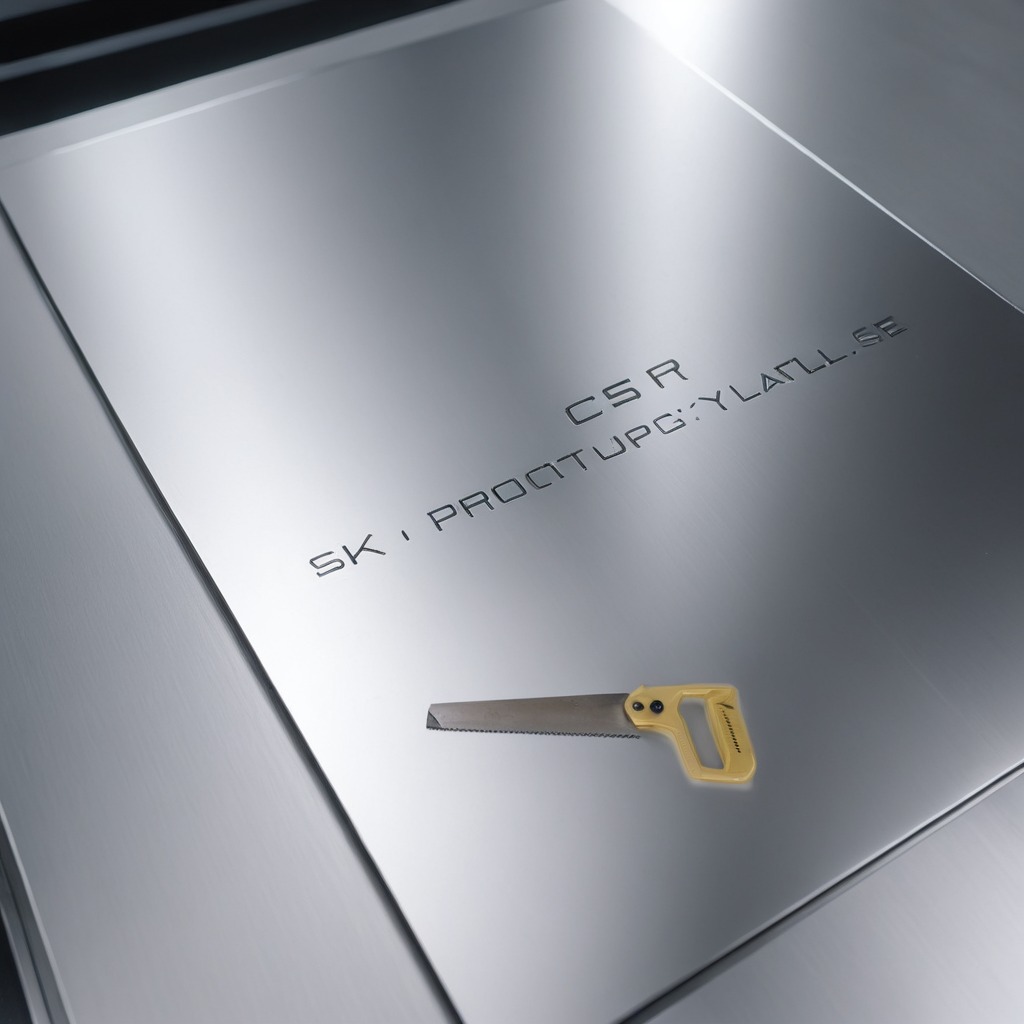
A metal saw is lying on the stainless steel table in a high-end prototyping lab.